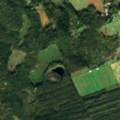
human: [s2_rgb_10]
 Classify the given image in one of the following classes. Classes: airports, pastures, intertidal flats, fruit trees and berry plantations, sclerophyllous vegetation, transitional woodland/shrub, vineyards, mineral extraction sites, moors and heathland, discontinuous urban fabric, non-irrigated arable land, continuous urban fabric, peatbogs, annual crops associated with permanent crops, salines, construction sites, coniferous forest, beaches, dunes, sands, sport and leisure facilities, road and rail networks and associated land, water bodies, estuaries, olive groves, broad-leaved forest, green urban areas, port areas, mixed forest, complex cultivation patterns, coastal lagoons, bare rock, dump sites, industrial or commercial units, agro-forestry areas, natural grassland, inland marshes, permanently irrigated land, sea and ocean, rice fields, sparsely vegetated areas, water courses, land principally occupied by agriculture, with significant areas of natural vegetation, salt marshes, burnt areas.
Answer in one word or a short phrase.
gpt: land principally occupied by agriculture, with significant areas of natural vegetation, coniferous forest, mixed forest